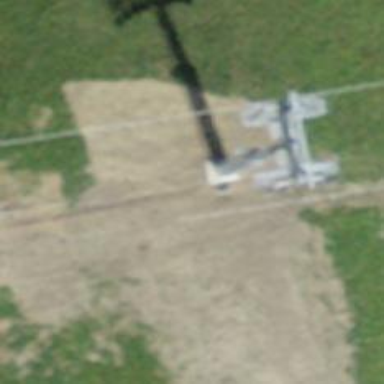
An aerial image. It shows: Pylon for aerialway.